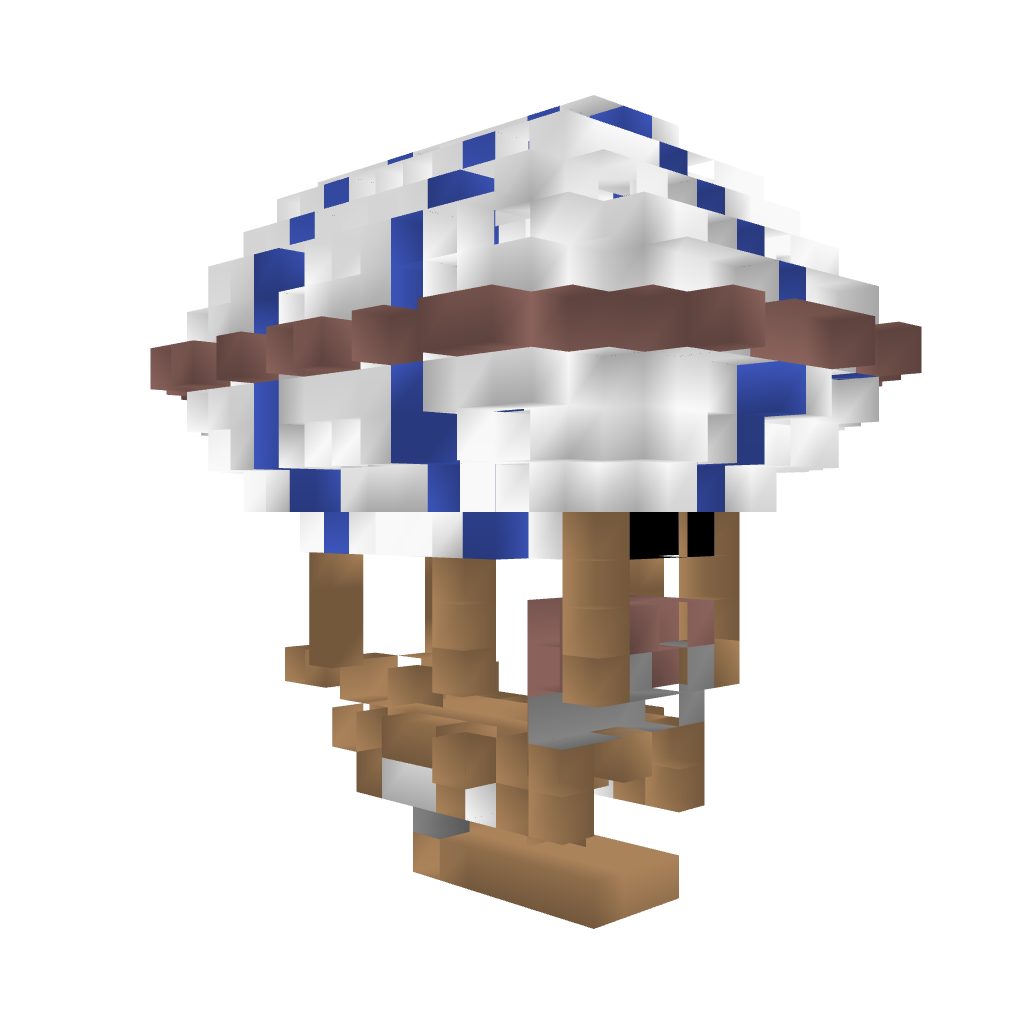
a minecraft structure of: Small airship high quality